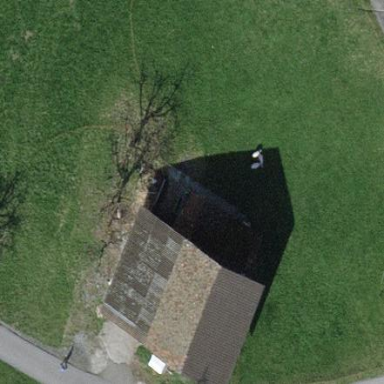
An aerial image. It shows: Saltbox-shaped farm auxiliary building.